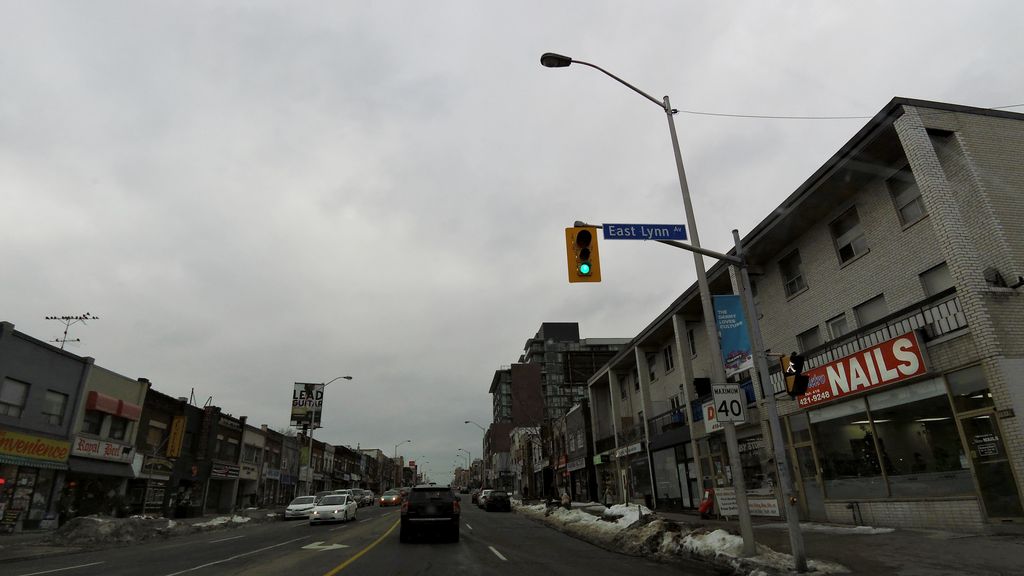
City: toronto